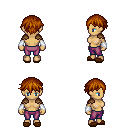
a pixel art fantasy rpg character, female body template, human, tanned skin, leather shoulder armor, magenta pants, brunette short bangs hairstyle, white cloth bracers, brown slippers, four views (front, back, left, right), 2x2 character sprite sheet, small pixel art, hard edges, no anti-aliasing